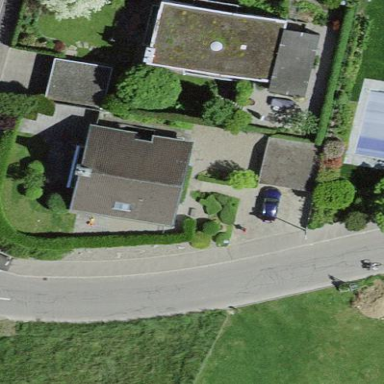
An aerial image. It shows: Simple house.